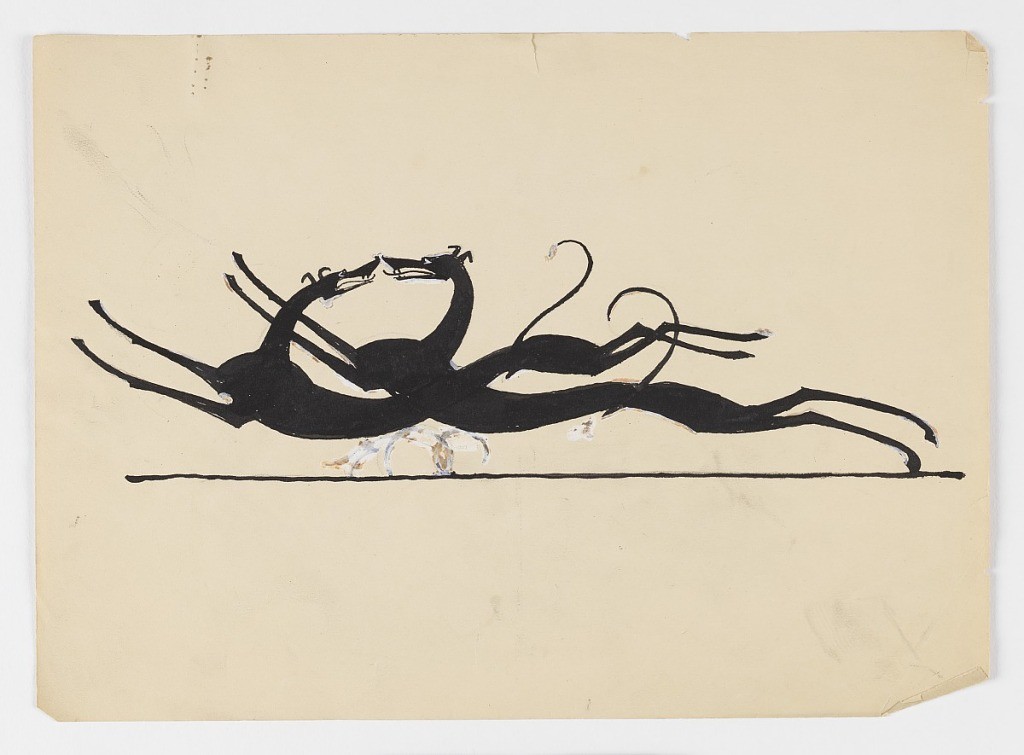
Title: Two Hounds at Play
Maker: William Hunt Diederich, American, b. Hungary, 1884–1953
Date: ca. 1920
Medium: Brush and black ink, white gouache on light brown paper
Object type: Drawing
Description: Drawn silhouette of two hounds running, their bodies elongated and limbs extended. They face towards each other, their bodies overlapping and their noses pressed against each other, tongues hanging out of their mouths.